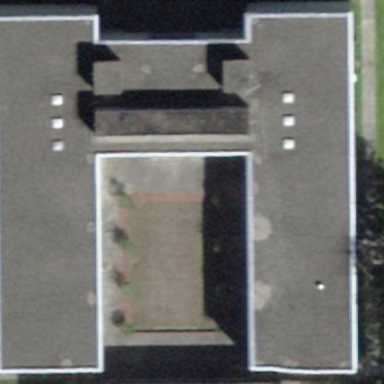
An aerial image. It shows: School building.